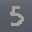
Label: 5